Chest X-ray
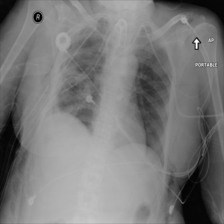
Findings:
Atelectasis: negative
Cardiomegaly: negative
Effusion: negative
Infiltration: negative
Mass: negative
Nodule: negative
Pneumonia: negative
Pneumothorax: negative
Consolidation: negative
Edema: negative
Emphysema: negative
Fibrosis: negative
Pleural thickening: negative
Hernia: negative